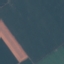
Land use / land cover: AnnualCrop